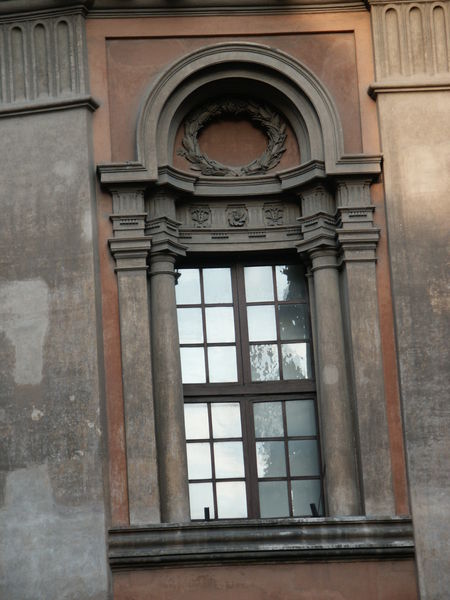
Titel: Palazzo della Propaganda Fide in Rom
Künstler: Francesco Borromini
Standort: Rom, Palazzo della Propaganda Fide (EU - I - Latium)
Schlagwörter: baum, blumen, fenster, glas, pfeiler, säule, säulen, gebäude, rot, wand, architektur, stein, spiegel, spiegelung, front, relief, farbig, bogen, mauer, pilaster, rundbogen, ornamente, verzierung, foto, fotografie, photographie, nische, sprossen, kranz, lorbeer, lorbeerkranz, kapitelle, kapitell, verziert, gesims, putz, kanneluren, niesche, basis, blätterkranz, gespiegelt, zungen, ehrenkranz, maßwerk, gesisms, stabwerk, detai, verkröpft, siegerkranz, kaapitell, blättergranz